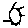
Label: sun